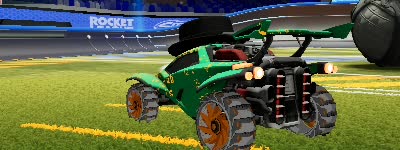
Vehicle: octane